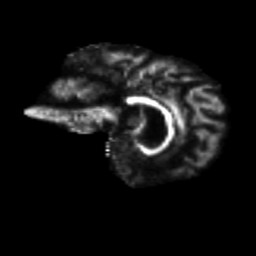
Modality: FA
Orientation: sagittal
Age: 64
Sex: female
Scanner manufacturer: siemens
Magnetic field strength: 3 T
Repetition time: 4.71 s
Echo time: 0.0906 s